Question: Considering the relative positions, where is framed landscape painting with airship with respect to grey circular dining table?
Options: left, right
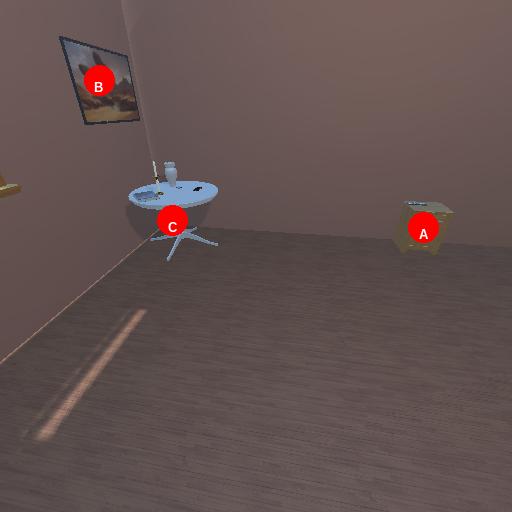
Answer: left